Aerial crown-view tile of a tropical tree (Barro Colorado Island, Panama), acquired 20240918:
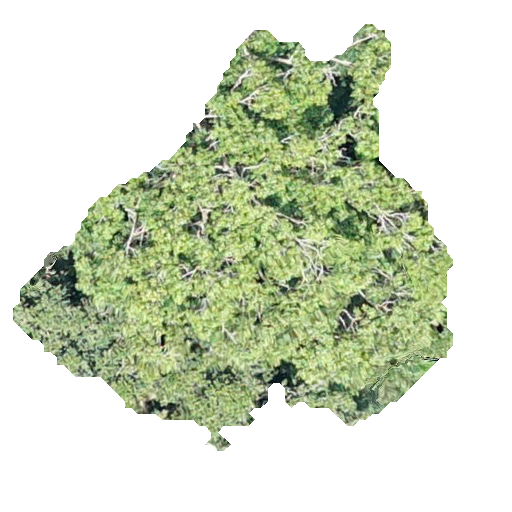
Species: Ocotea leptobotra
GBIF accepted scientific name: Ocotea leptobotra
Crown area: 172.144 m²